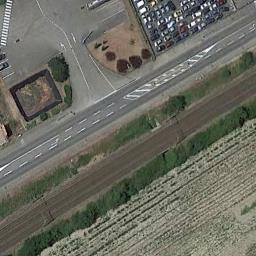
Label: railway